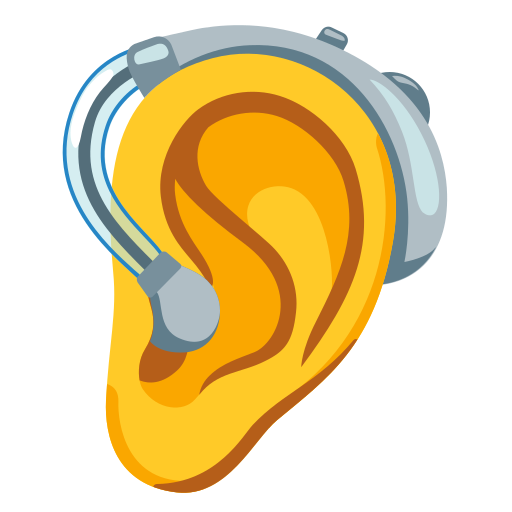
Emoji: 🦻